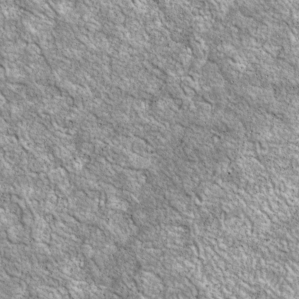
Label: non_frost